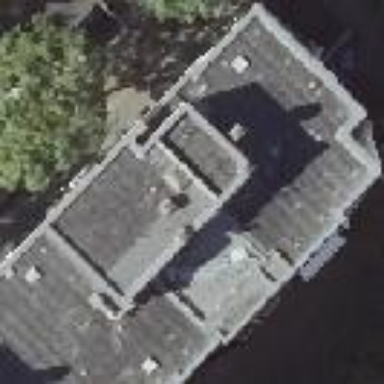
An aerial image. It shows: Flat-roofed apartment building.